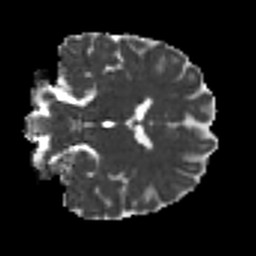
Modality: MD
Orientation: coronal
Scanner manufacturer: siemens
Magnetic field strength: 3 T
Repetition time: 9.6 s
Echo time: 0.077 s